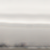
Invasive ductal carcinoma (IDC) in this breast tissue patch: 0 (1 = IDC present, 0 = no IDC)